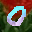
Label: 0